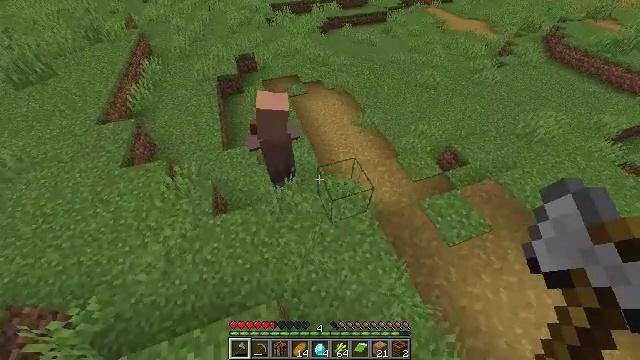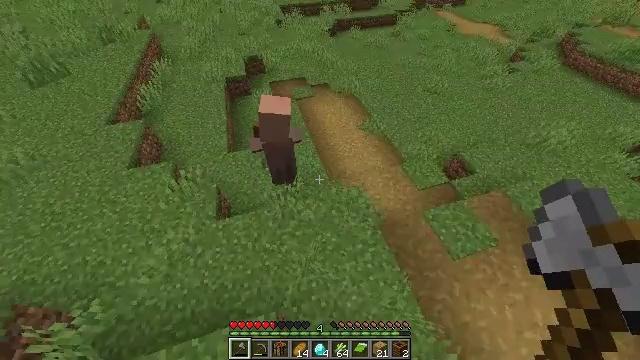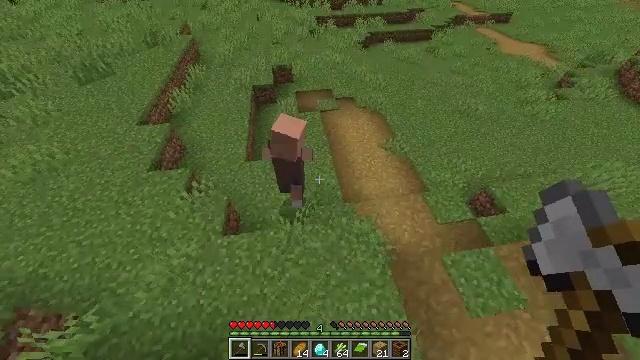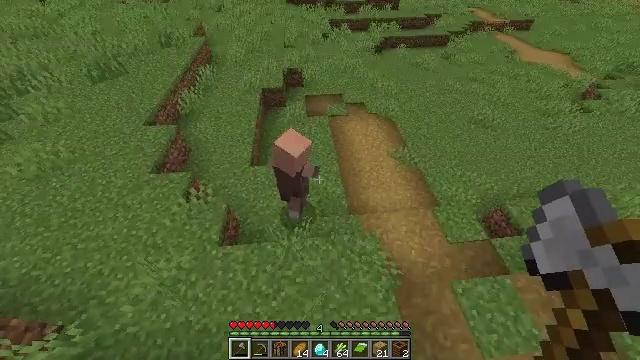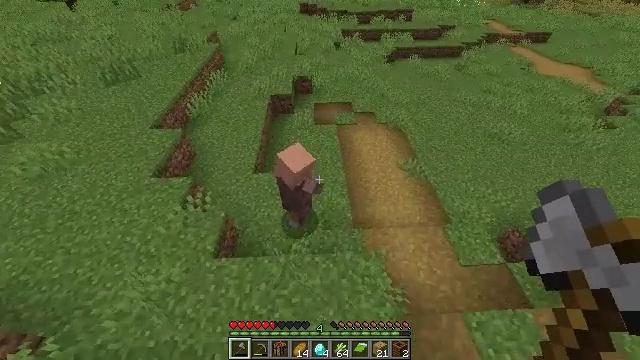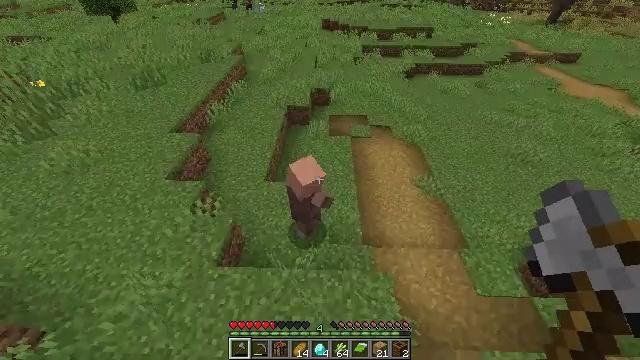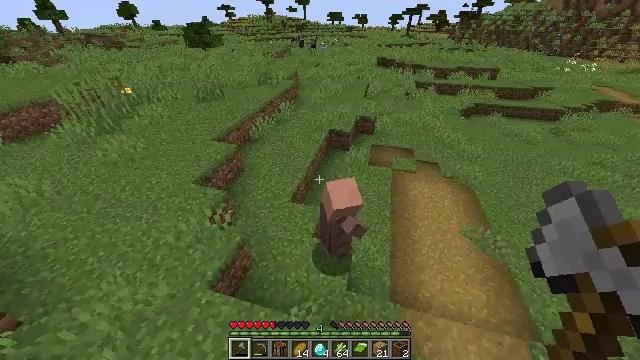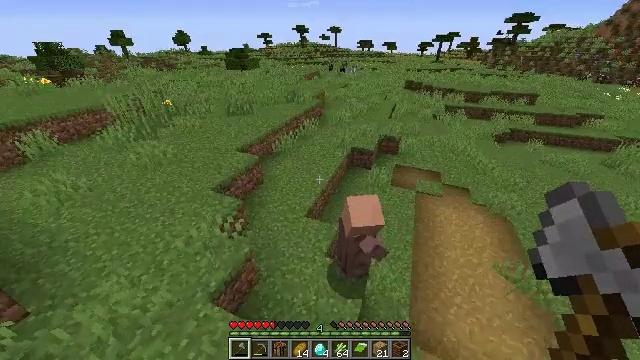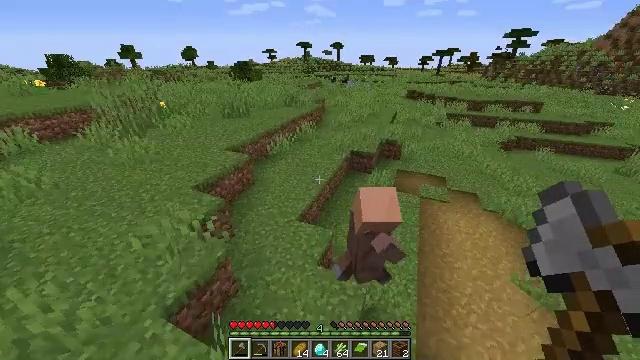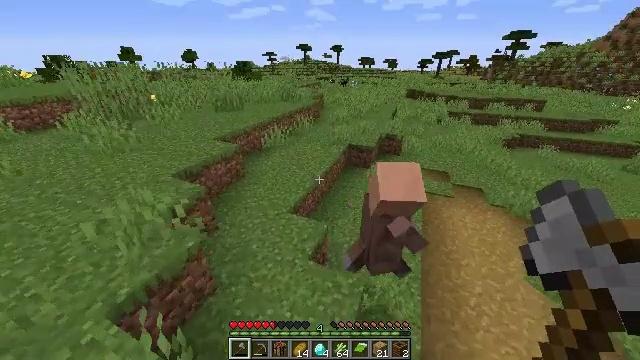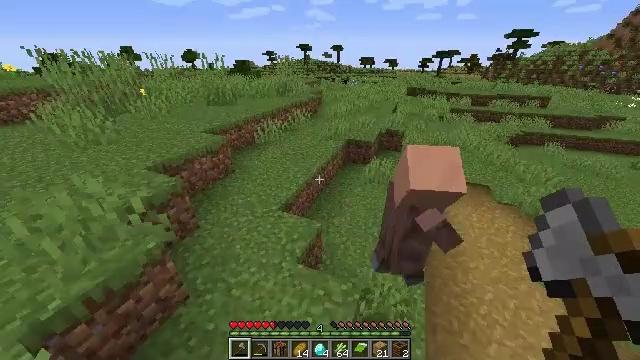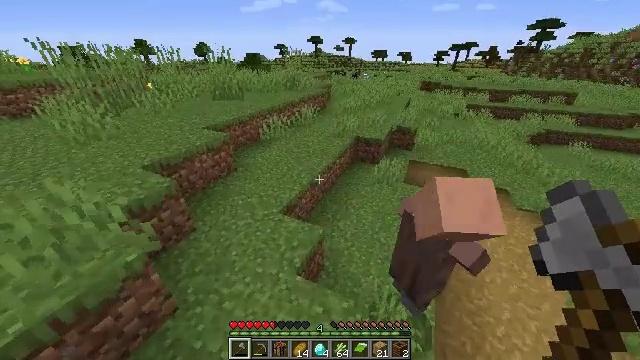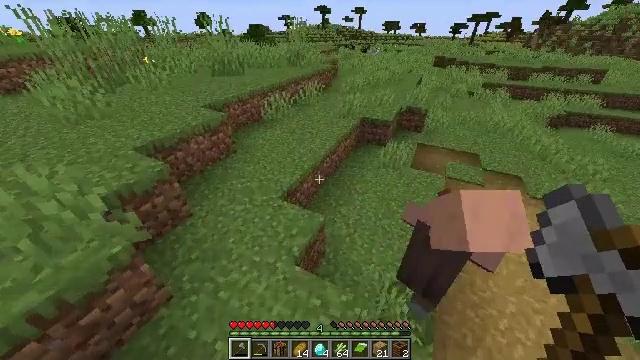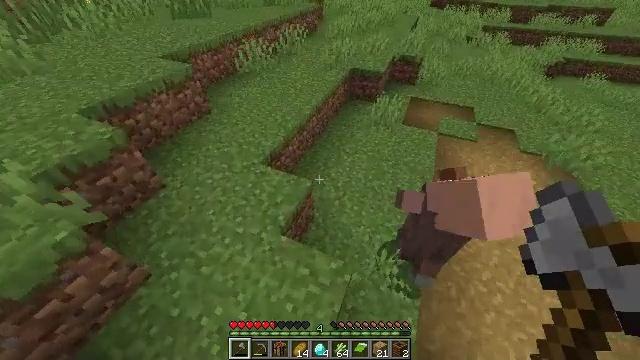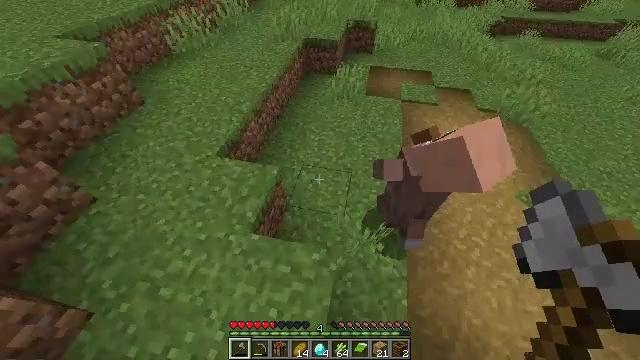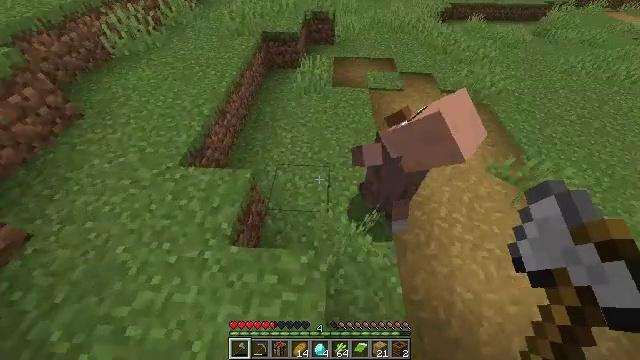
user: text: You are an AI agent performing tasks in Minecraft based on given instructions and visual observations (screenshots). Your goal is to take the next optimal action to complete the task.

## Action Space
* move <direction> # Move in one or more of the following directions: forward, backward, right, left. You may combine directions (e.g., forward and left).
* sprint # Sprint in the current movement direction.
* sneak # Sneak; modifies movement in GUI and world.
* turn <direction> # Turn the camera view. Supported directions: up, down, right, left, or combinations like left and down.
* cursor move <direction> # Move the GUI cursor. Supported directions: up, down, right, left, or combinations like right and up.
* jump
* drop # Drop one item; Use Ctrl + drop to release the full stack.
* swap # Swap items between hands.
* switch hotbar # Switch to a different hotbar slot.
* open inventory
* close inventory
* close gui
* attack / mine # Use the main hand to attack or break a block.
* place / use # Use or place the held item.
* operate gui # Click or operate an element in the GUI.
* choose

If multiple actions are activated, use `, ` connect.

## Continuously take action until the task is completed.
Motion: motion action
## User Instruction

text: Hunt the villager.
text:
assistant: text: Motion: move forward, sprint, turn left
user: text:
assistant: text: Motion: move forward, sprint, turn left and up
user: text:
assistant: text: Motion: move forward, sprint, turn left
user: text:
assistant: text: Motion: move forward, sprint, turn left and up
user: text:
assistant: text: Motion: move forward, sprint, turn left and up
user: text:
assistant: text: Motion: move forward, sprint, turn left and up
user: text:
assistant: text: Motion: move forward, sprint, turn left and up
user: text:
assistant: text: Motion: move forward, sprint, turn up
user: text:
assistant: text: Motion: move forward, sprint
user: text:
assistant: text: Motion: move forward, sprint
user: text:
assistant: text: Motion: move forward, sprint, turn left and down
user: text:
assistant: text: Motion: move forward, sprint, turn left and down
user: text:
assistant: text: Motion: move forward, turn right and down
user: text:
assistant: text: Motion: move forward, sprint, turn right and down, jump
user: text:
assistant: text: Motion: move forward, sprint, turn right, jump
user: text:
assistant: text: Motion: move forward, sprint, turn right and down, jump
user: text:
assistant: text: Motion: move forward, sprint, turn right, jump
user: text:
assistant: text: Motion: move forward, sprint, turn right, jump
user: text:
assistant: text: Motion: move forward, sprint, turn right and up
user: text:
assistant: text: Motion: move forward, sprint, turn right and up
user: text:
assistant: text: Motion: move forward, sprint, turn up
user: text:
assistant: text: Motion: move forward, sprint, turn up
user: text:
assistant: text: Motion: move forward, sprint, turn left and up
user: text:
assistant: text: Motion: move forward, sprint, turn left
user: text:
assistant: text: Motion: move forward, sprint, turn left and up
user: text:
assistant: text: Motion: turn left
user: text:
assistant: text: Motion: turn left
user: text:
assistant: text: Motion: turn left and up
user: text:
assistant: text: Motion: turn left and up
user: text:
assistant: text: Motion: turn left and up